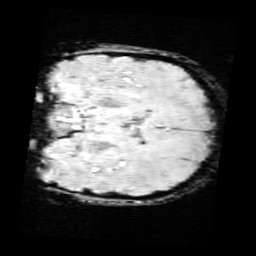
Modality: SWI
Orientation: coronal
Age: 14
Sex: female
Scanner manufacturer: siemens
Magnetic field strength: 3 T
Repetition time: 0.027 s
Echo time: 0.02 s